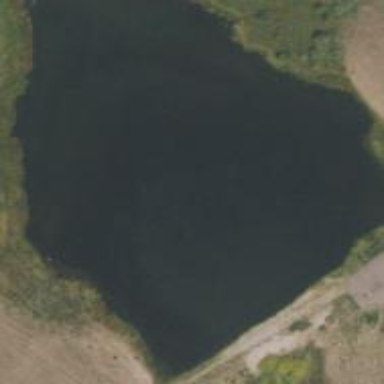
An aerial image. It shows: Reservoir of natural water.